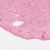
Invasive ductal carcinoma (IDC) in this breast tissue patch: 0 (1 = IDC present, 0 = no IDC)